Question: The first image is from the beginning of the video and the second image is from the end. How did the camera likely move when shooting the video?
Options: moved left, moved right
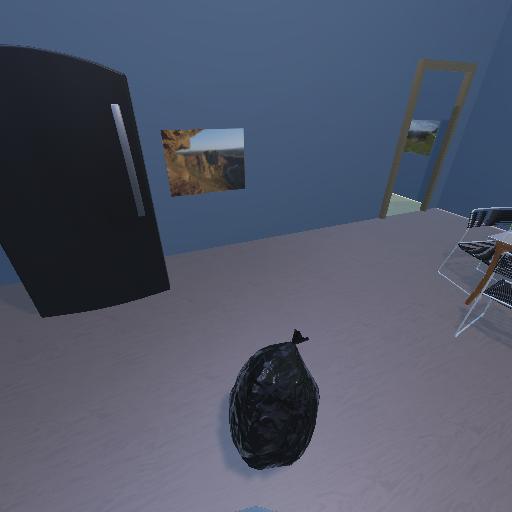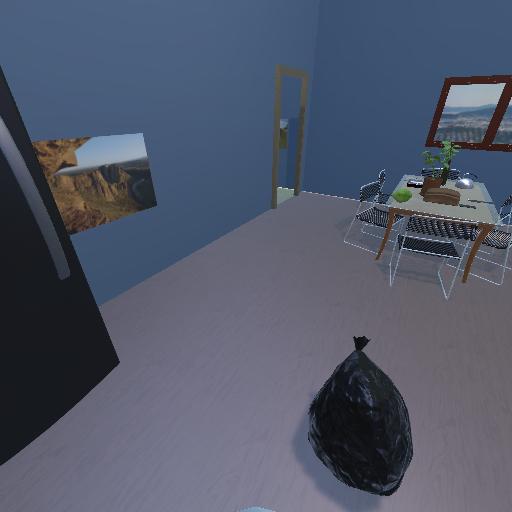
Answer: moved left